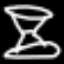
Label: hourglass